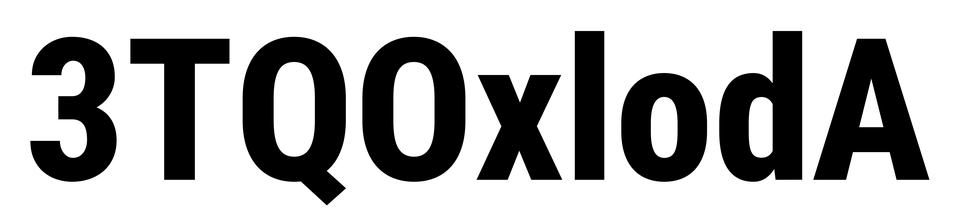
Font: Roboto_Condensed_ExtraBold